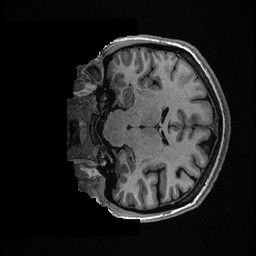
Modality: T1w
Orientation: coronal
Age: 37
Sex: female
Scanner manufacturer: ge
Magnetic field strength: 3 T
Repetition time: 0.006952 s
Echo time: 0.00292 s